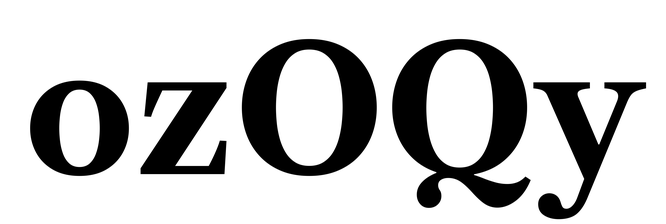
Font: LibreCaslonText_Bold